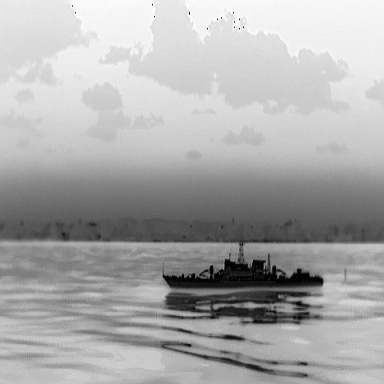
There is a warship in the infrared image.